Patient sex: F
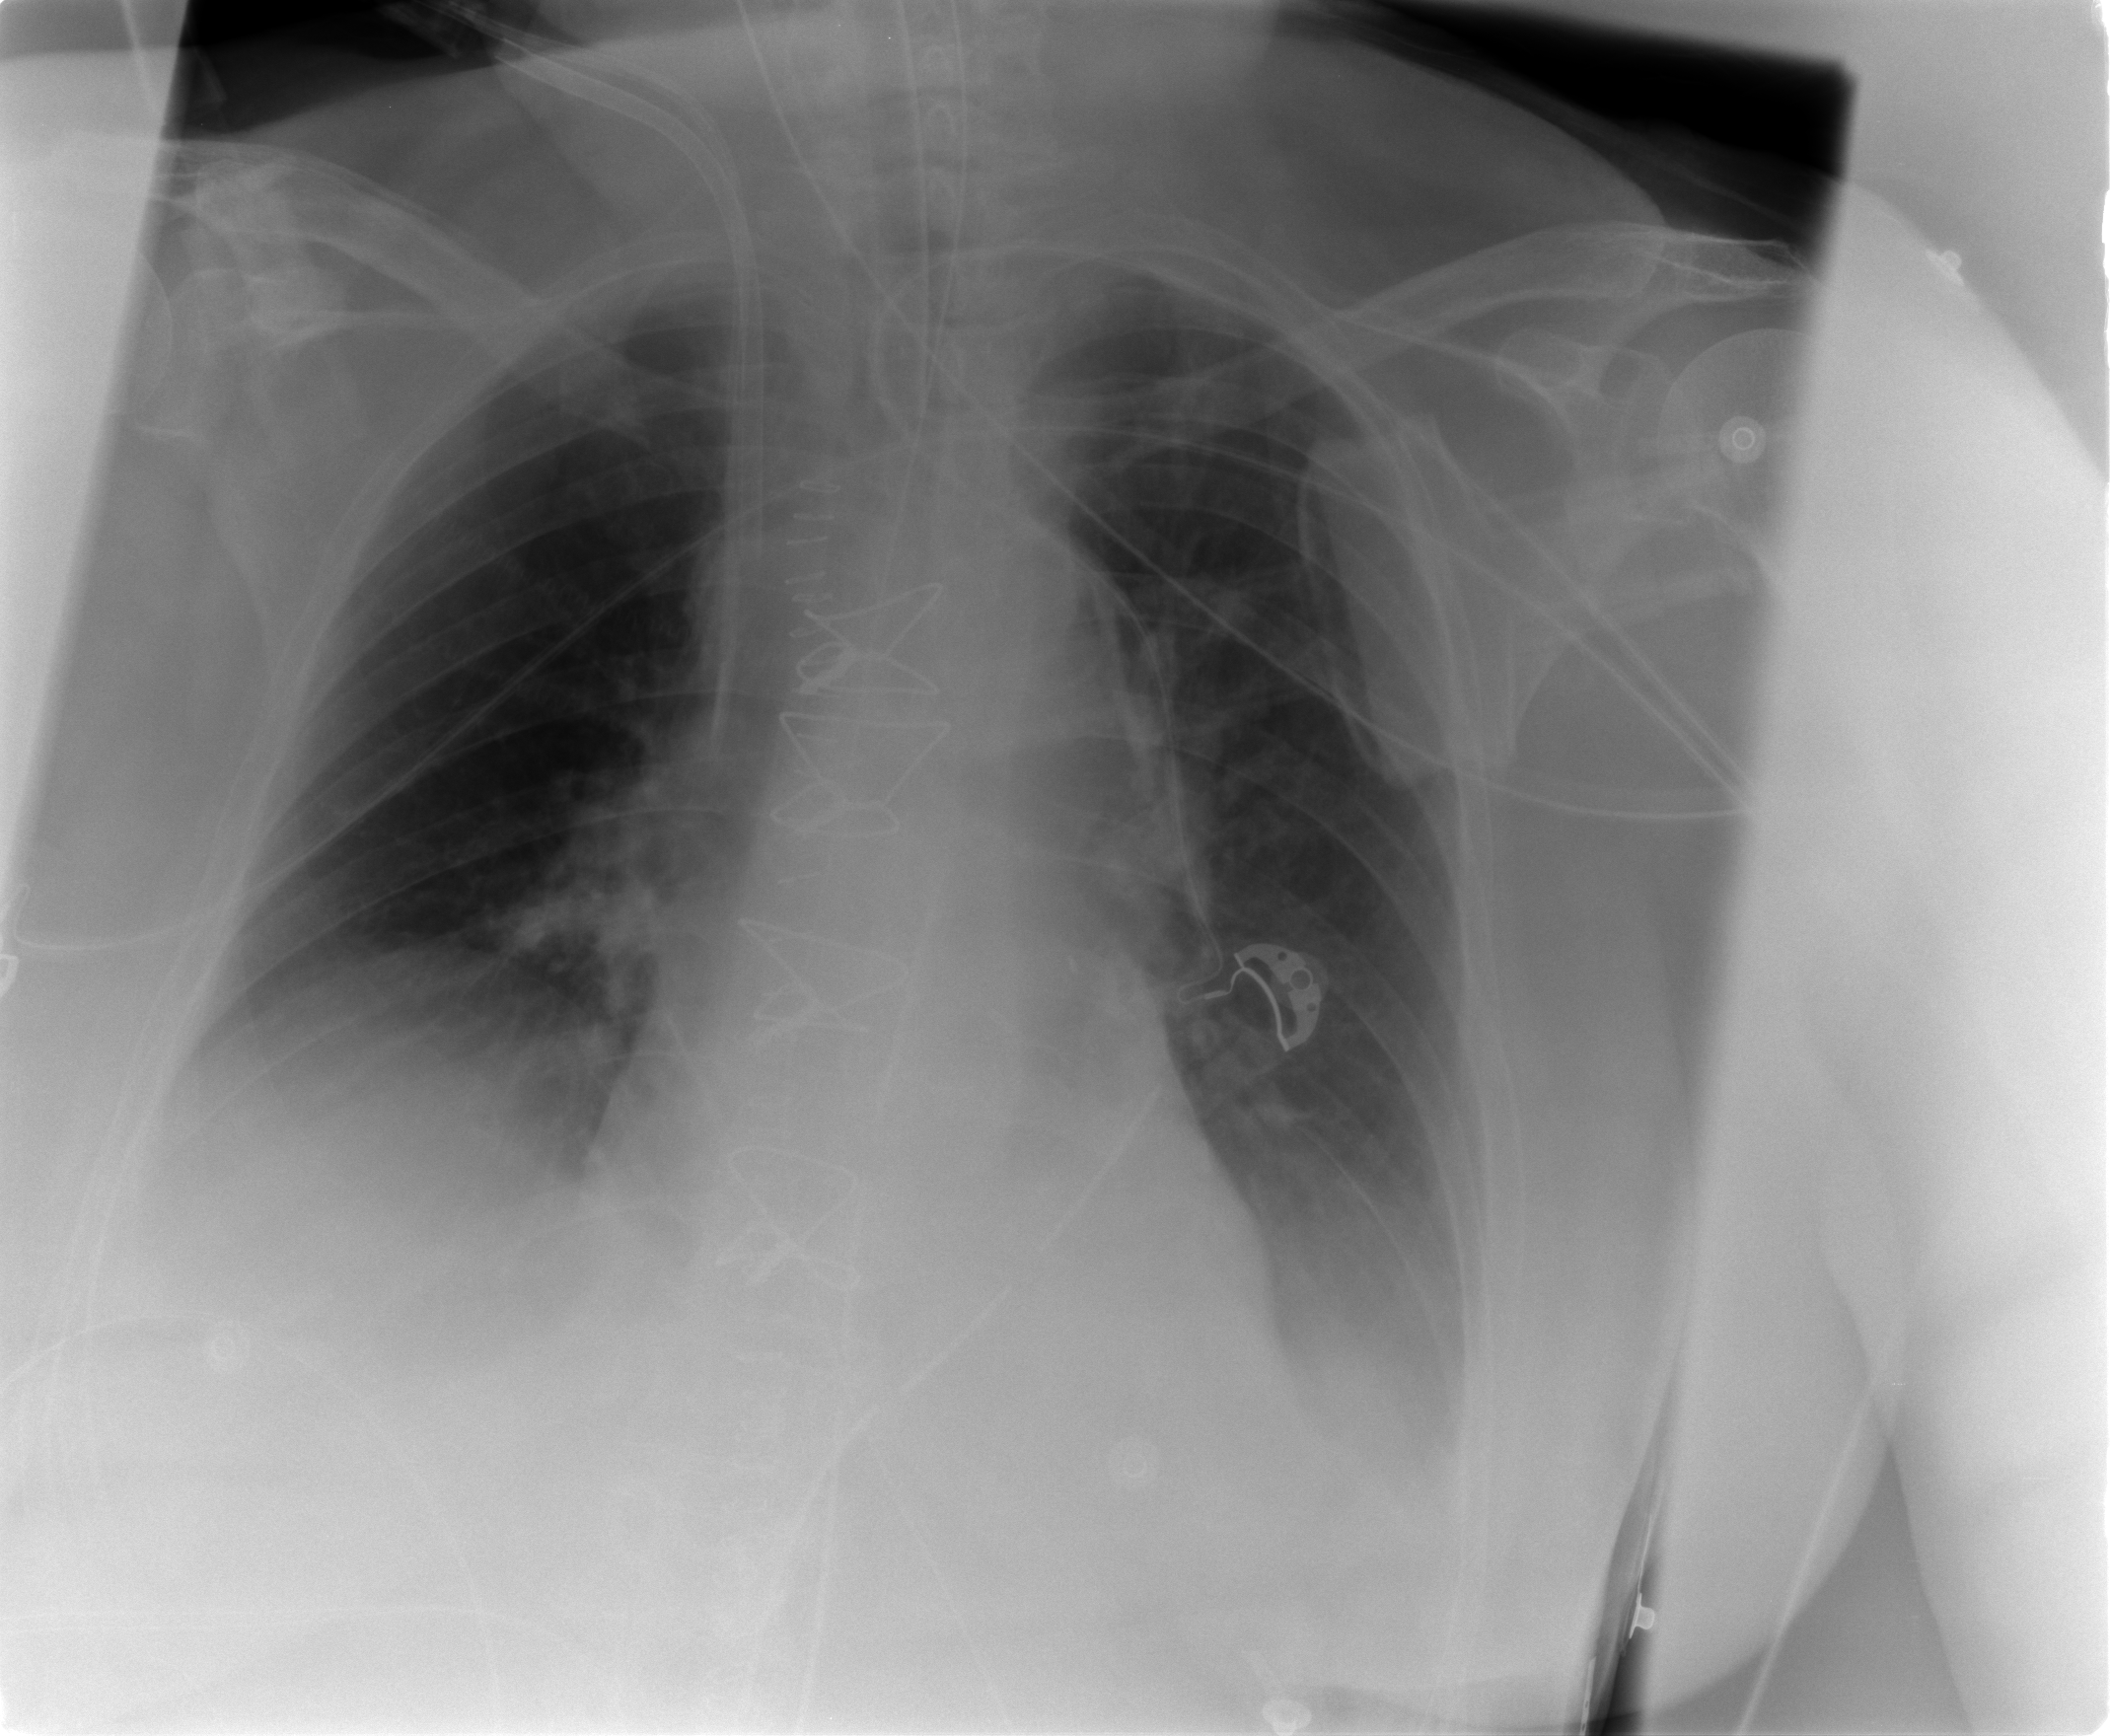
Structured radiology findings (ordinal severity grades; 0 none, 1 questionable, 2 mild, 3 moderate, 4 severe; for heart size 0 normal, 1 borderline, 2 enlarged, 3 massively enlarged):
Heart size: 0
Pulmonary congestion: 1
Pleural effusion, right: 2
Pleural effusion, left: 2
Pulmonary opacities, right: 0
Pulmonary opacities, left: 0
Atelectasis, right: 2
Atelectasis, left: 2